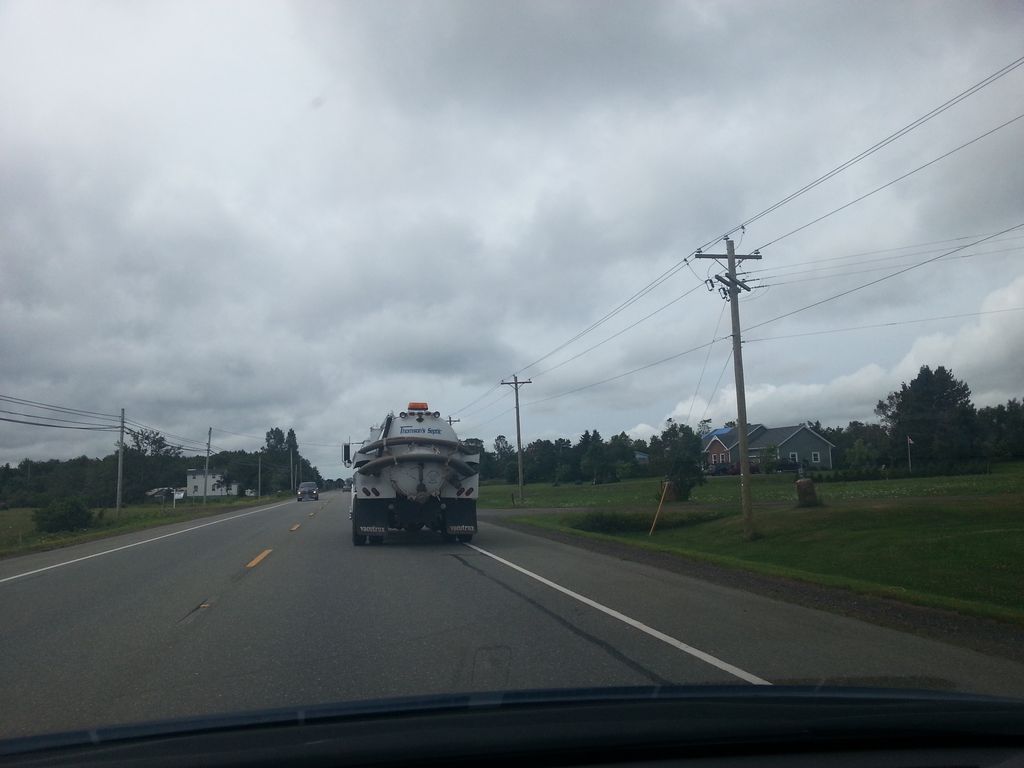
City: charlottetown